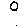
Label: circle